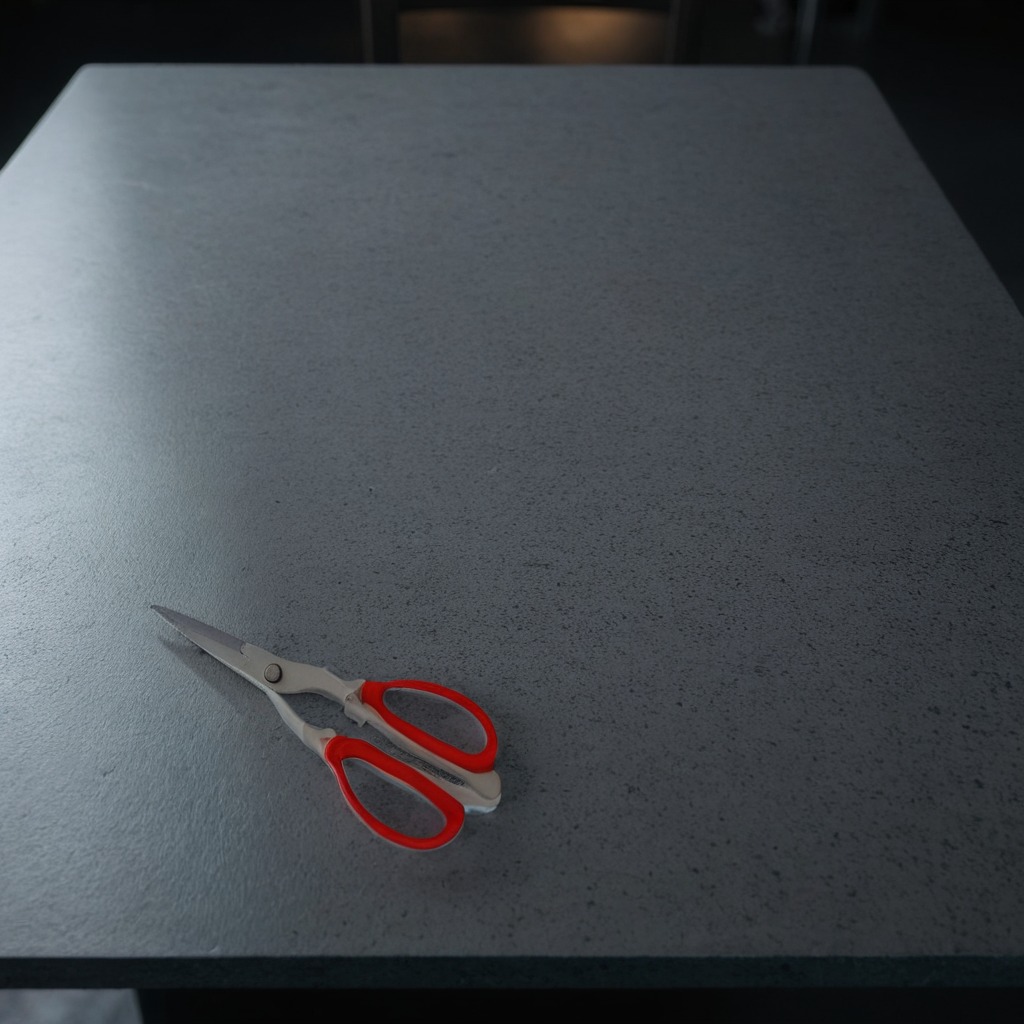
A scissor lies on the clean granite table inside a workshop at night.